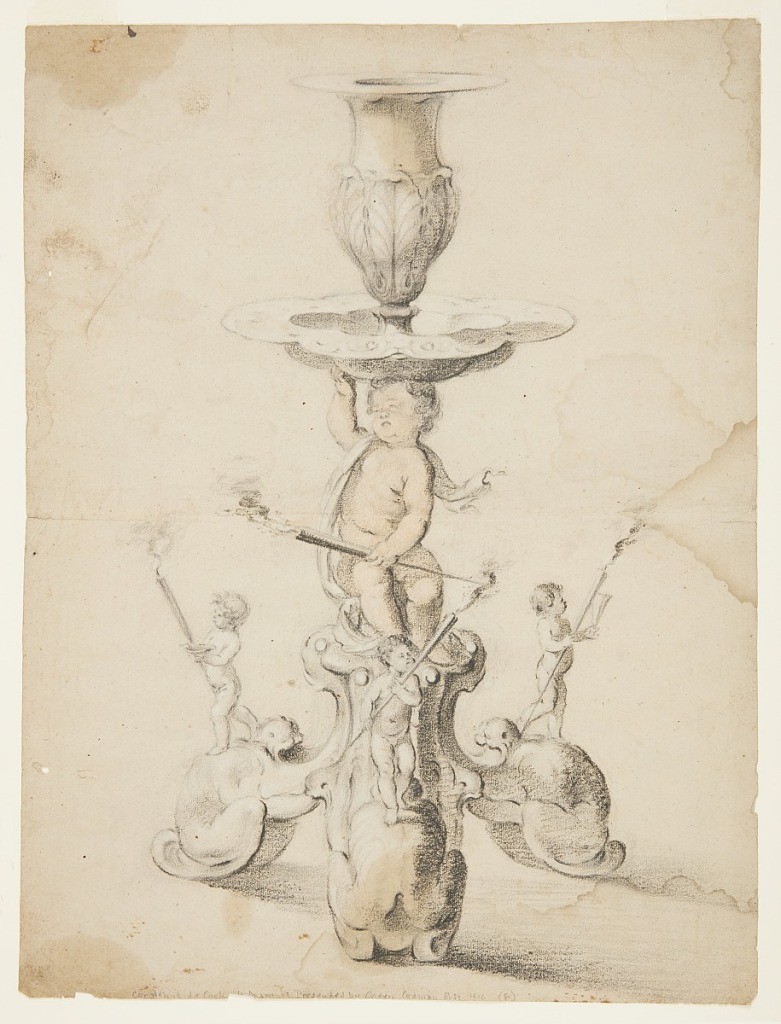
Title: Design for a Candlestick
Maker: Jan Lutma, Dutch, ca. 1584 - 1669
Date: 1630–60
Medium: Chalk on laid paper
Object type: Drawing
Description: Design for a candlestick shown from the front. Shown is a tripartite foot consisting of animals in auricular style, upon which children stand. Each carries a lighted torch. The child at left additionally holds a bowl; the child at right holds a drinking vessel. The shaft consists of a seated child holding a torch in the left hand and supporting a bowl with its right hand and head.